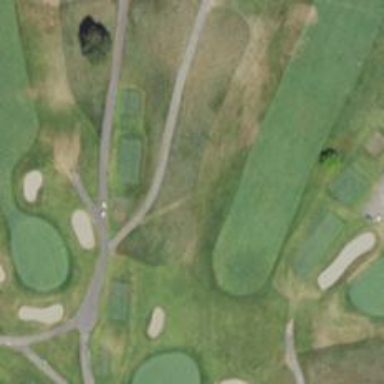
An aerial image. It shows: Path for both road and golf.